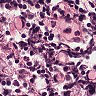
Metastatic tissue present: no